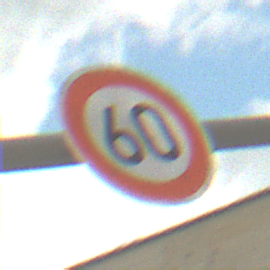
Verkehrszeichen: Geschwindigkeit60
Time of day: MorningAfternoon
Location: Outdoor (Suburban)
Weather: PartlyCloudy
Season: NotSpecified
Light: Natural